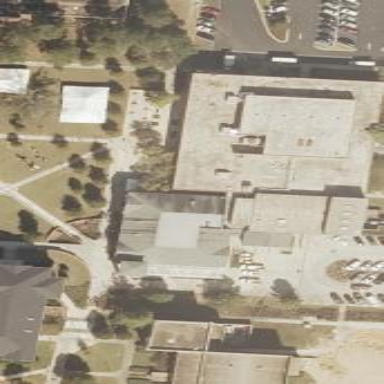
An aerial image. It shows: View of university building.